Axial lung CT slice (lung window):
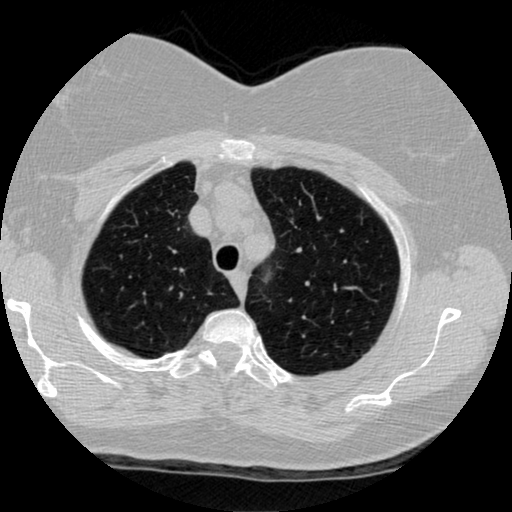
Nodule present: no